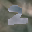
Label: 2